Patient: sex M, age 26
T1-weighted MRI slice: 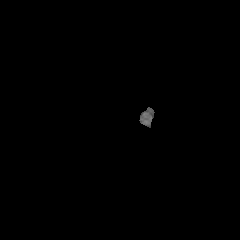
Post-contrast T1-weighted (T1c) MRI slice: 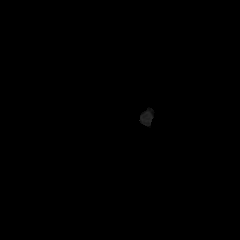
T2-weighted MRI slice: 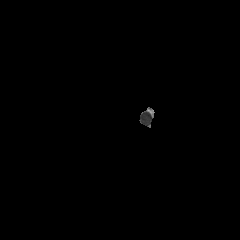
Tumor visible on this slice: no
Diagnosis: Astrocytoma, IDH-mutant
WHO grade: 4